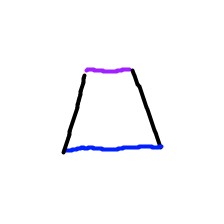
Shape: trapezoid